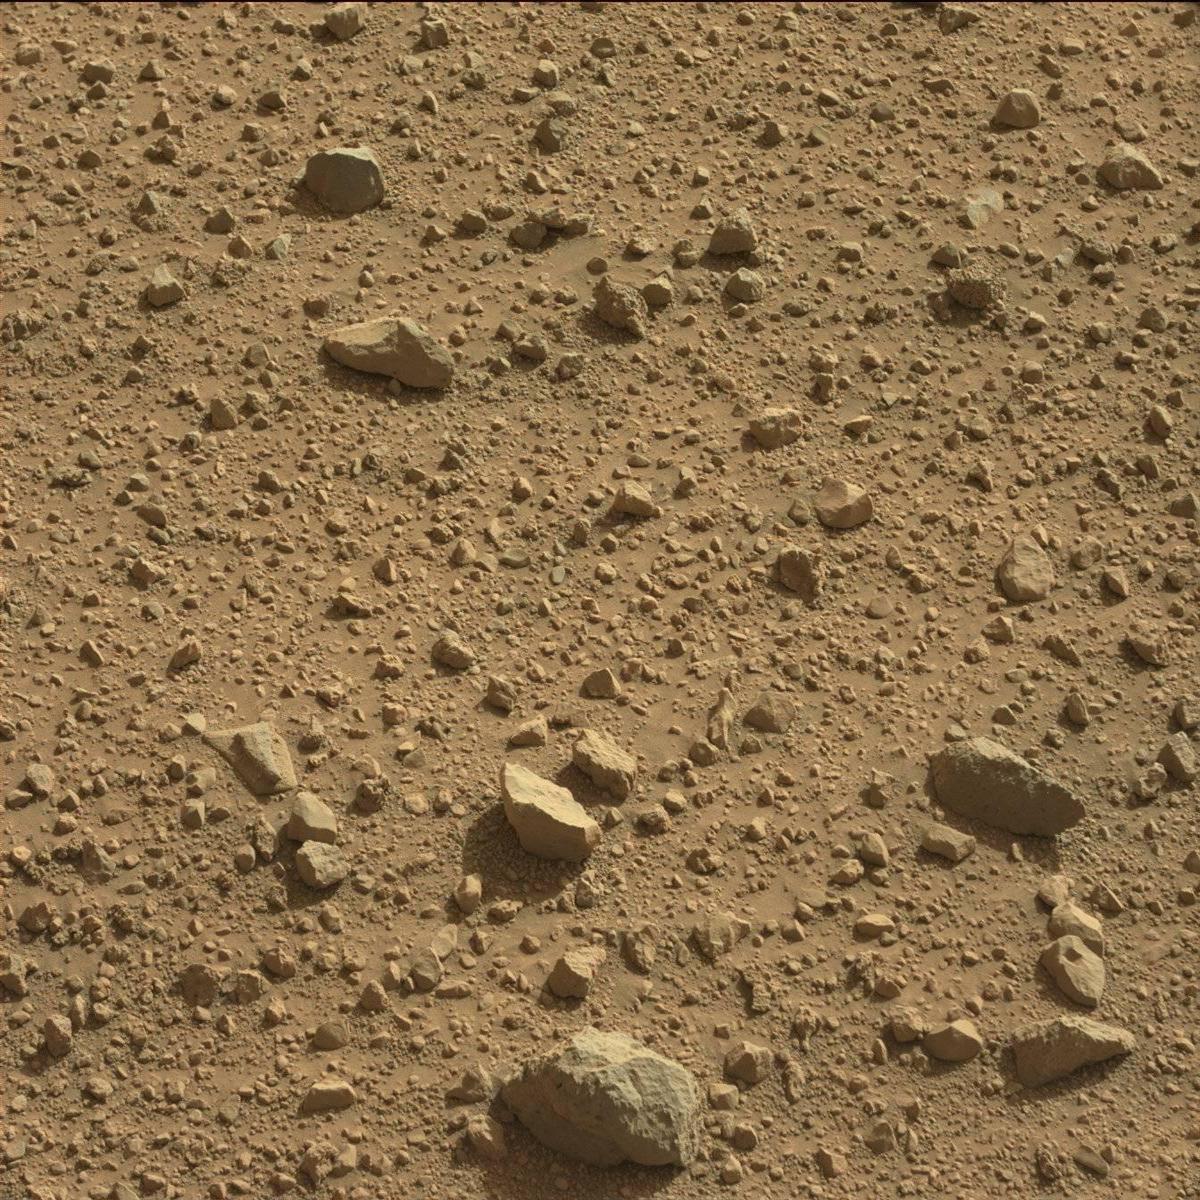
Terrain classes present: Bedrock, Rock, Sand / Soil